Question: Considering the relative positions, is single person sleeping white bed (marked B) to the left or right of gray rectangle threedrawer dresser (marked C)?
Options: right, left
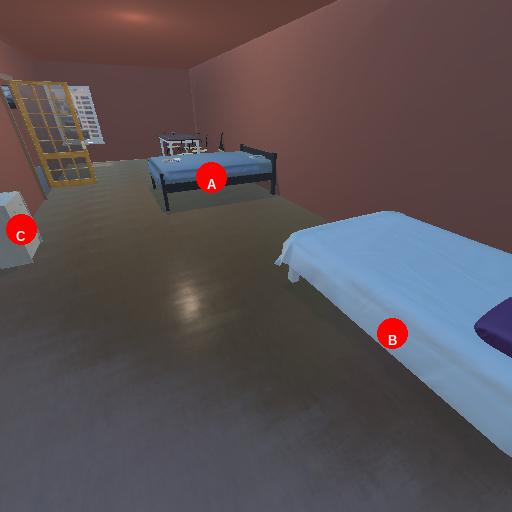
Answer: right